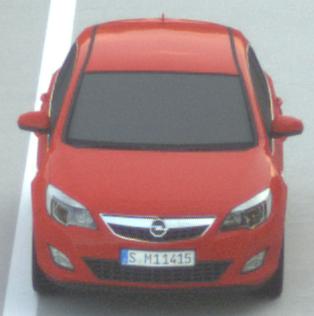
Make: Opel
Model: Astra 1.4 ecoFlex
Detailed model: Astra (J)
Model produced from: 2009/12
Model produced until: 2010/12
Doors: 5
Color: red
Road condition: dry road
Daytime: sunrise or sunset
Contrast: low contrast